Field crop: maize
Growth stage: 2
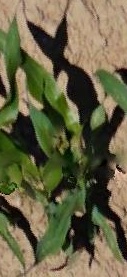
Species: maize